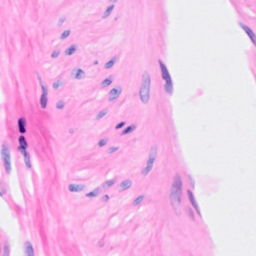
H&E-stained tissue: Breast